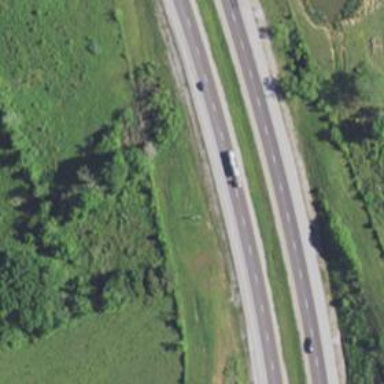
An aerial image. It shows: Asphalt motorway marked as expressway.